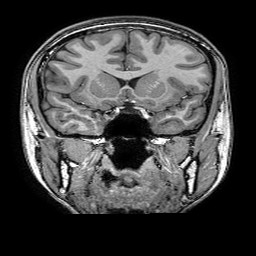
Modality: T1w
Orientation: sagittal
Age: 24
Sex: female
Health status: healthy
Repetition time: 2.53 s
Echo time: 0.0034 s